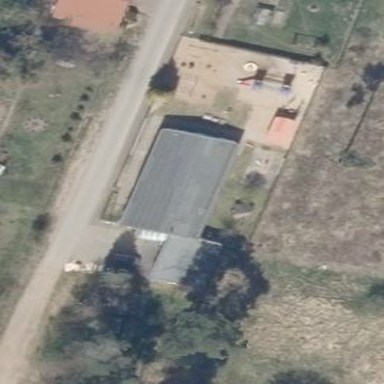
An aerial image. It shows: Kindergarten building.